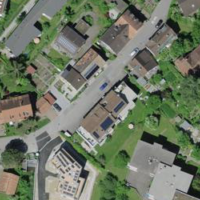
EUNIS habitat code: 55
Species observed at this site:
Vespa crabro